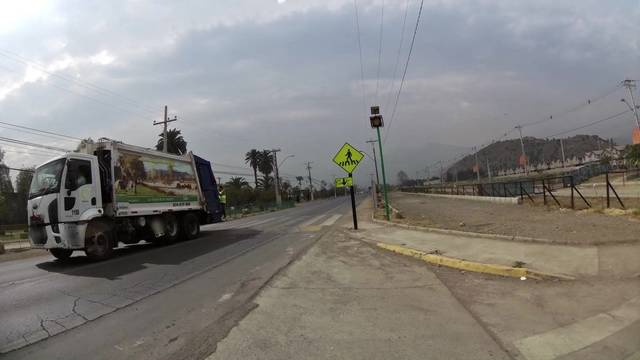
Region: Chile
Coordinates: -33.195, -70.667